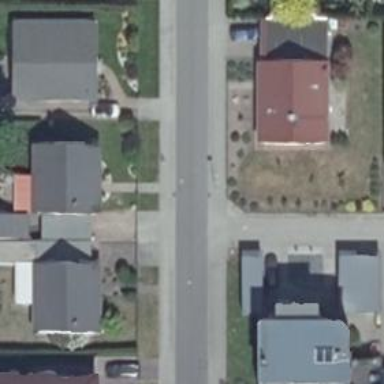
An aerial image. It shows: Alley classified as service road.